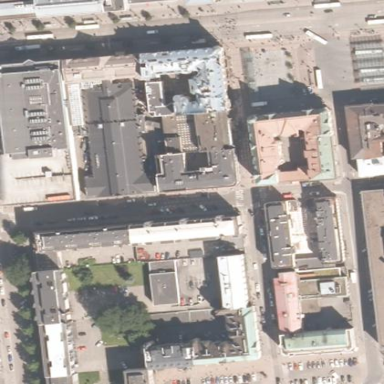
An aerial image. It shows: Commercial area within city block.